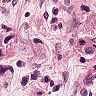
Metastatic tissue present: yes